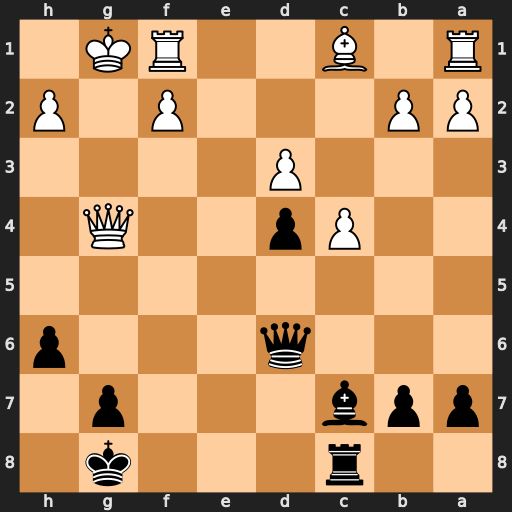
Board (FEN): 2r3k1/ppb3p1/3q3p/8/2Pp2Q1/3P4/PP3P1P/R1B2RK1
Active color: b
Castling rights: -
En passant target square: -
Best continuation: Qxh2#